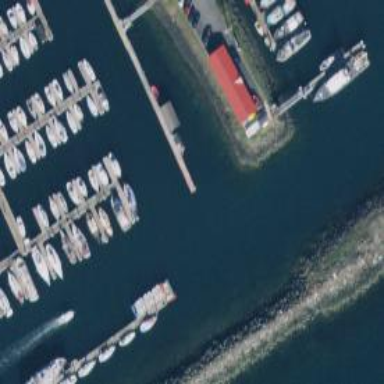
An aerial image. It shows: Marina with harbor.